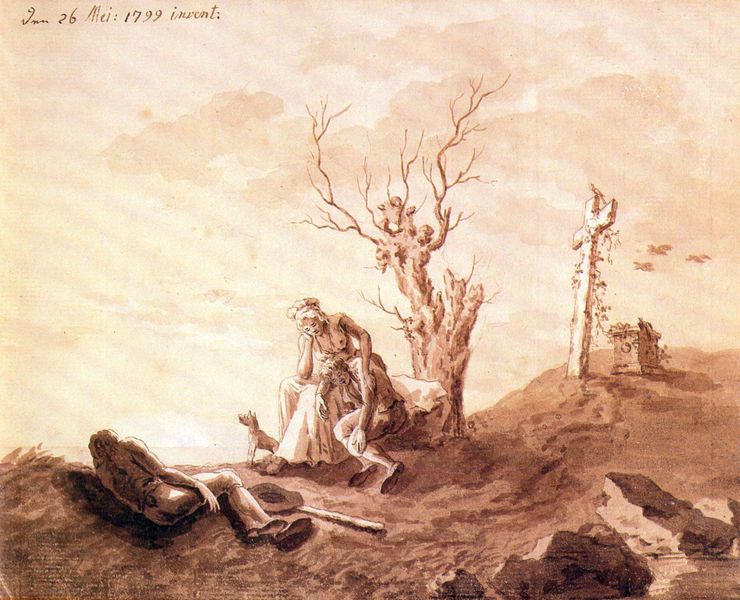
Titel: Trauerszene am Strand
Künstler: Caspar David Friedrich
Standort: Mannheim
Institution: Kunsthalle
Schlagwörter: baum, berg, feder, felsen, gemälde, gruppe, himmel, mann, meer, nackt, schatten, schlaf, vogel, wasser, weiß, wolken, aquarell, bäume, frauen, gelb, grün, landschaft, menschen, see, sitzen, äste, braun, brust, busen, frankreich, frau, grau, hut, kleid, licht, männer, skizze, zeichnung, ausblick, blick, gras, hund, tier, tiere, weg, wiese, wolke, haube, symbolismus, alt, hose, mütze, arm, mensch, sockel, stein, steine, tod, tot, trauer, ast, baumstamm, einsamkeit, horizont, hügel, natur, sonnenaufgang, stamm, vögel, weide, zweige, sonne, boden, familie, kind, mutter, paar, vater, gotik, traurig, fliegen, kinder, stock, füße, liebe, ruhe, liegen, ruhen, schlafen, düster, schuhe, stab, dürre, fels, sonnenlicht, grafik, graphik, sonnenuntergang, kahl, monochrom, wasserfarbe, herbst, pause, rast, grisaille, sepia, französisch, friedrich, romantik, not, weiblich, inschrift, melancholie, melancholisch, junge, liegend, abendrot, klippe, stiel, vanitas, laviert, tusche, ruine, krank, höhe, kreuz, trostlos, abgrund, leblos, weinen, radierung, illustration, aquatinta, kiste, friedhof, altar, kasten, sarg, efeu, männlich, grab, romantisch, elend, karg, wanderer, müde, niedergeschlagen, kruzifix, bettlerin, mandoline, rabe, caspar david friedrich, wanderstab, wanderstock, müdigkeit, erschöpft, beweinung, trauern, reisende, hirte, schäfer, ausruhen, krähen, mai, rötel, urne, baumstumpf, lavierung, schwach, grabmal, verzweifelt, zeichung, gipfelkreuz, pilger, grabstein, erschöpfung, pietà, kreus, faruen, austützen, baumkrüppel, caspar davif, friedricj, gleichnis, invenit, monoton, päärchen, stpcl, uf dem gipfel, alter baum, hinlegen, werde, mei, 1799, pasr, elter, 26 mai, wegemal, solkdn#, baum-skelett, drei personen sitzem am boden